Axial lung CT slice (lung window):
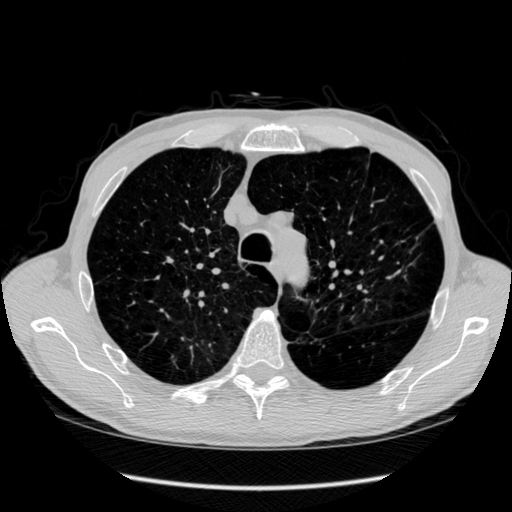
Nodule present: no